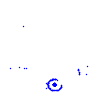
Particle: kaon